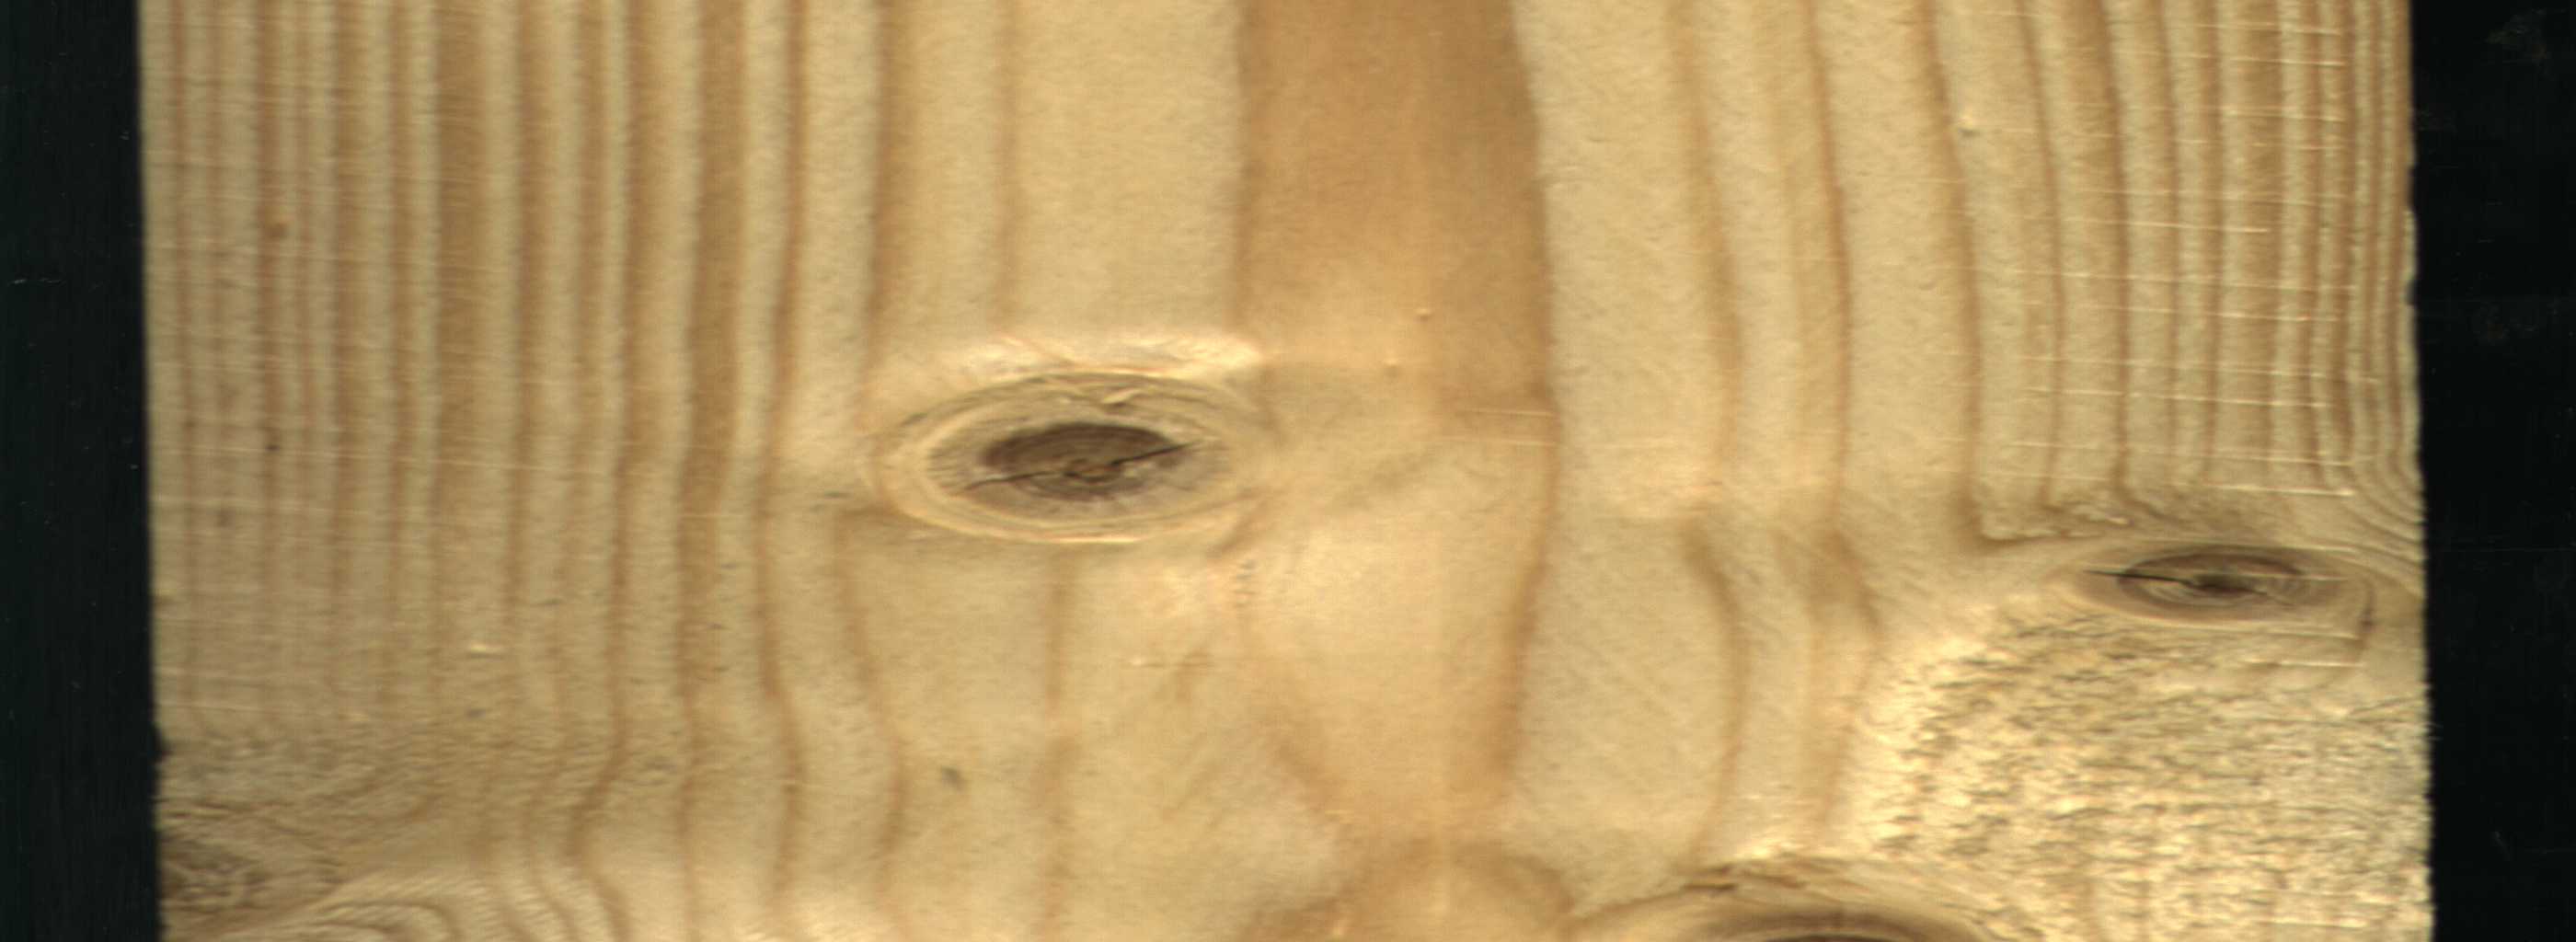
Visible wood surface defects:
knot_with_crack
Live_Knot
Live_Knot
Live_Knot